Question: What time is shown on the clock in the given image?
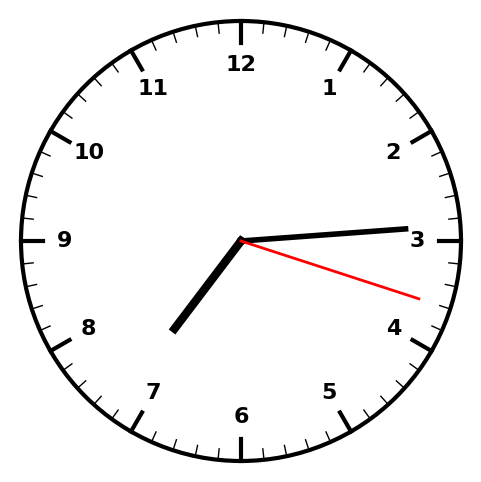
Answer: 07:14:18